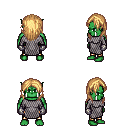
a pixel art fantasy rpg character, male body template, orc, green skin, chain mail, gold greaves, light blonde long hairstyle, metal gloves, four views (front, back, left, right), 2x2 character sprite sheet, small pixel art, hard edges, no anti-aliasing